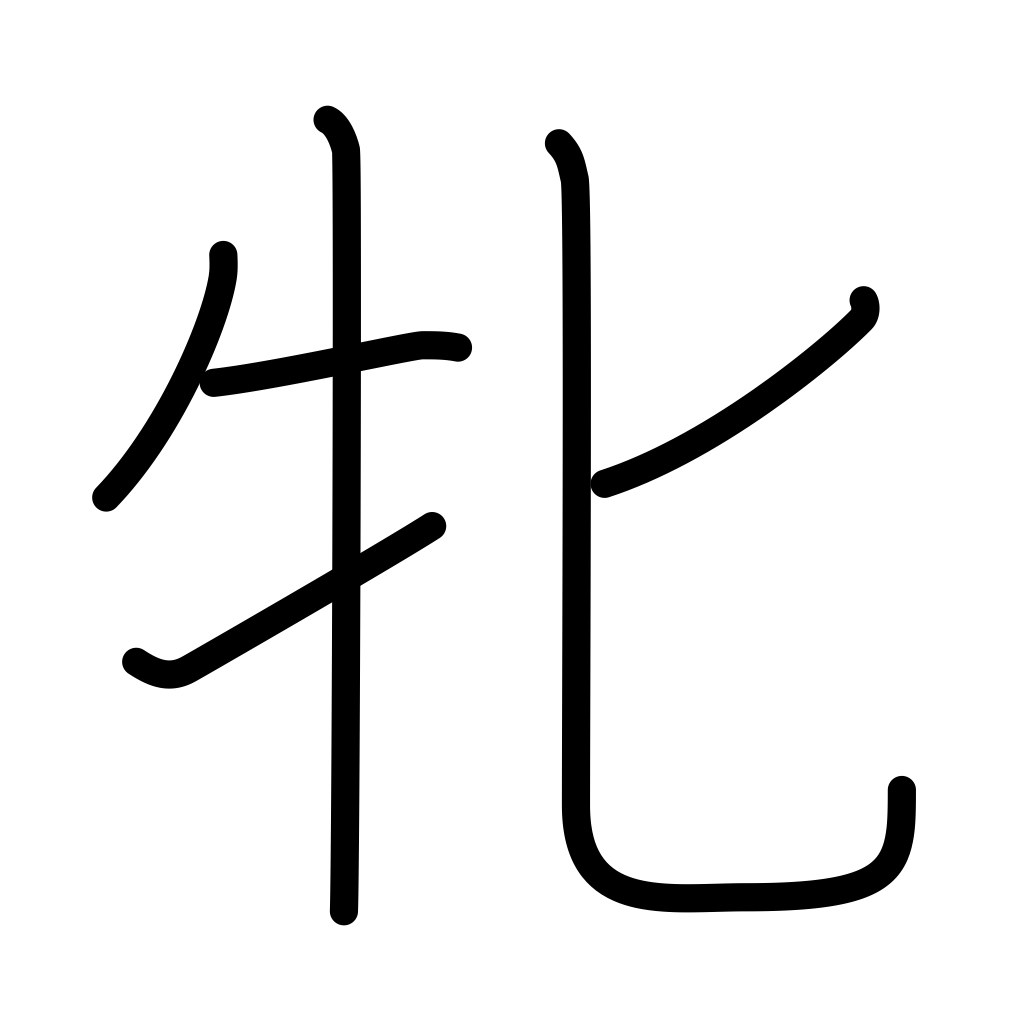
Meaning: female